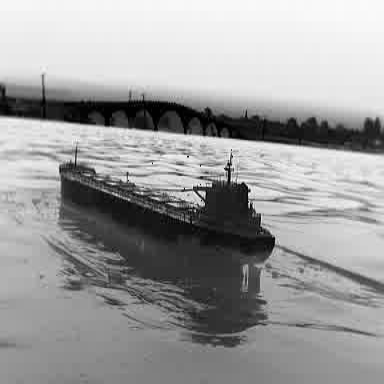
There is a liner in the infrared image.